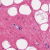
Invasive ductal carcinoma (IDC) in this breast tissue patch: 0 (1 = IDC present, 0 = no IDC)